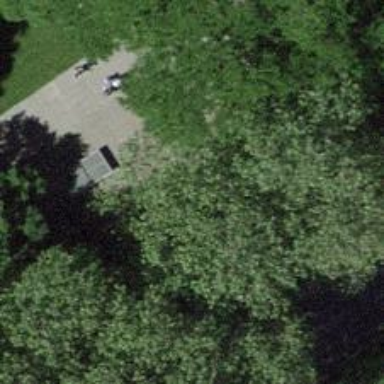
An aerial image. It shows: Brown bench.